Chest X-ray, PA view. Patient: 39 years old, sex M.
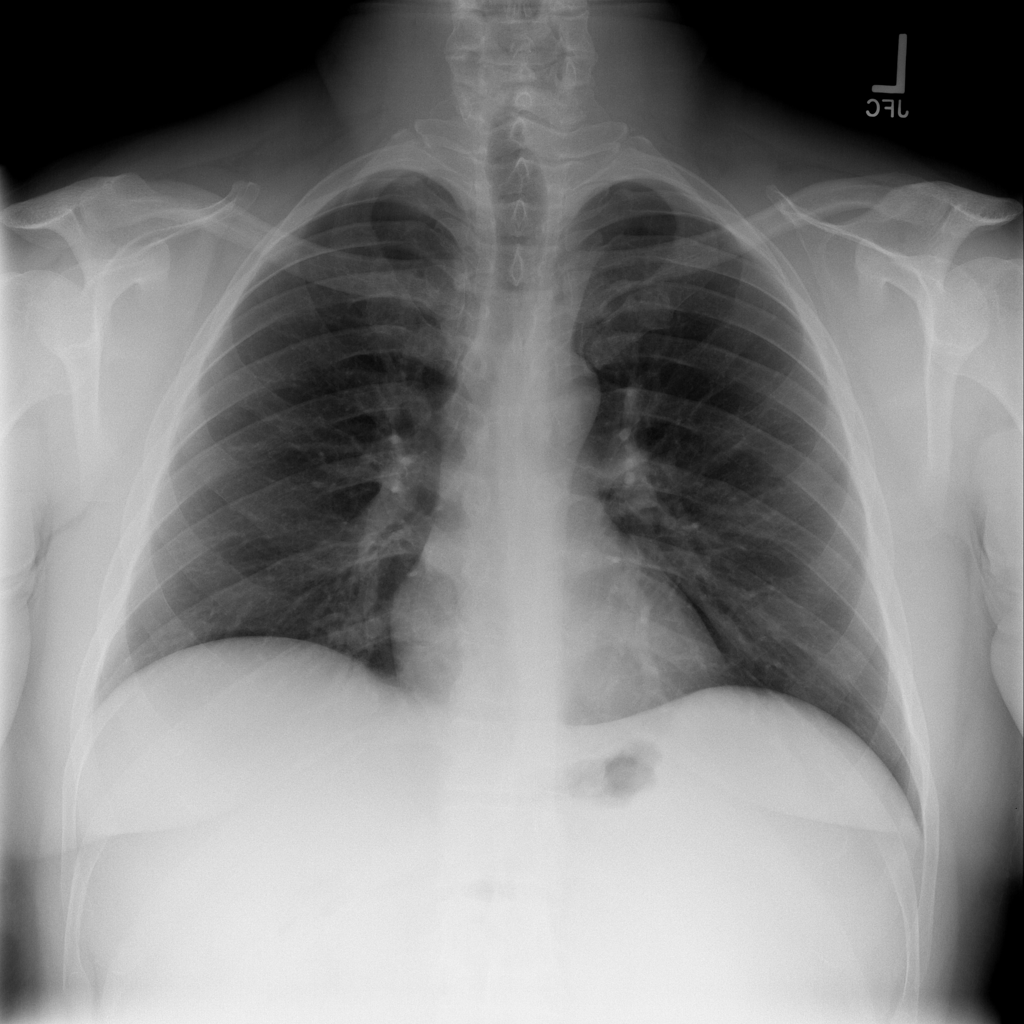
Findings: No Finding